Aerial crown-view tile of a tropical tree (Barro Colorado Island, Panama), acquired 20240918:
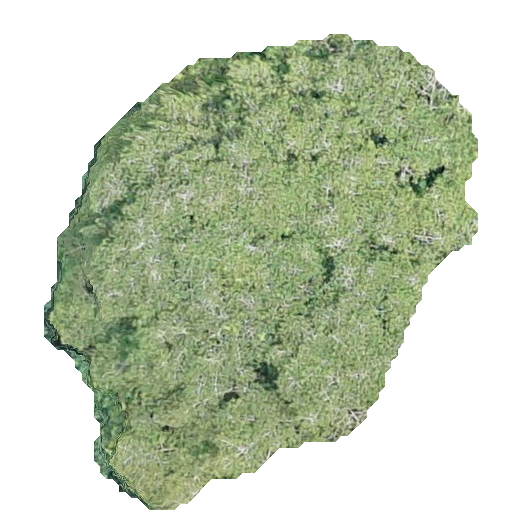
Species: Virola surinamensis
GBIF accepted scientific name: Virola surinamensis
Crown area: 220.22 m²